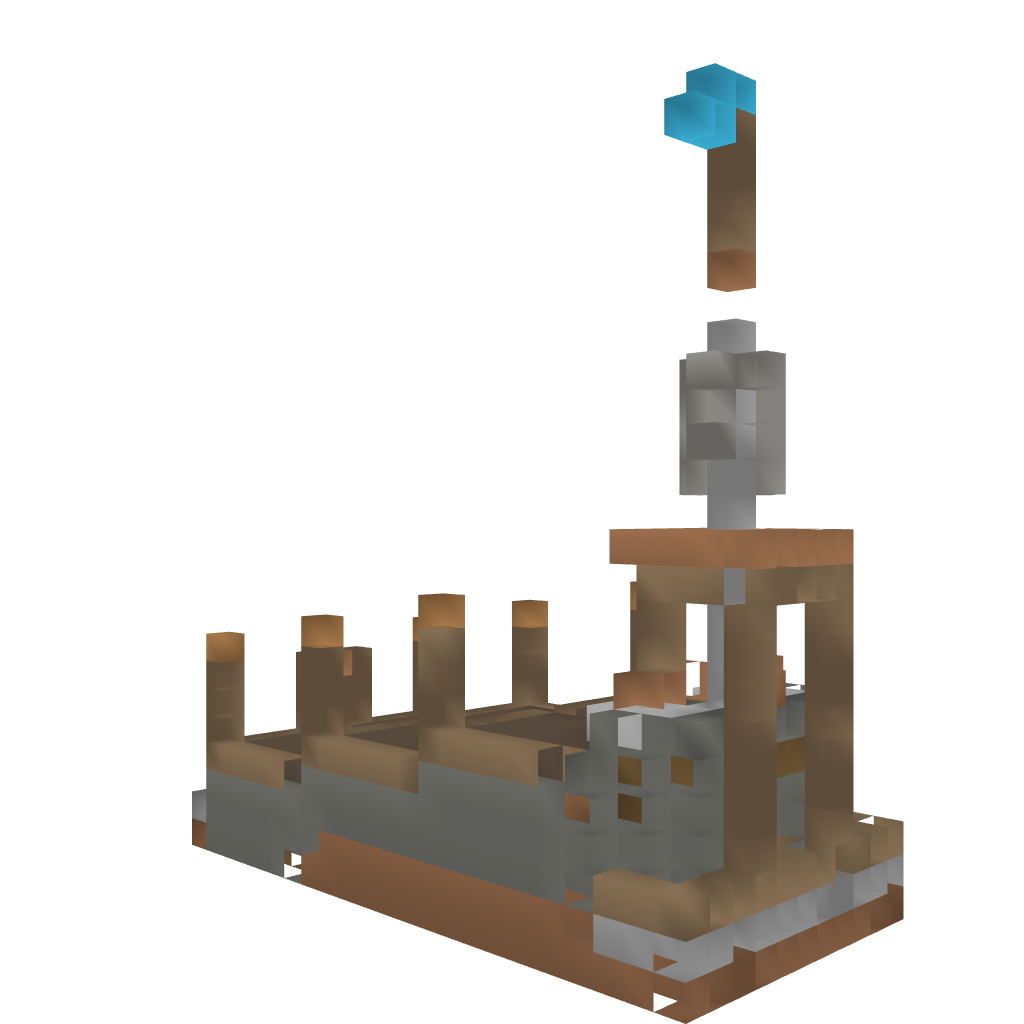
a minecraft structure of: Wheat Farm For 1.6.*